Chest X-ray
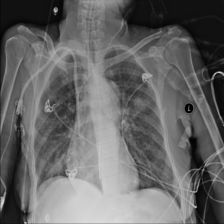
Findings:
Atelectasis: negative
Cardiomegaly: negative
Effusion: negative
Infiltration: positive
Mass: positive
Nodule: negative
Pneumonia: negative
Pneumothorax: negative
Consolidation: negative
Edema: negative
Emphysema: negative
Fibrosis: negative
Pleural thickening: negative
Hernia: negative